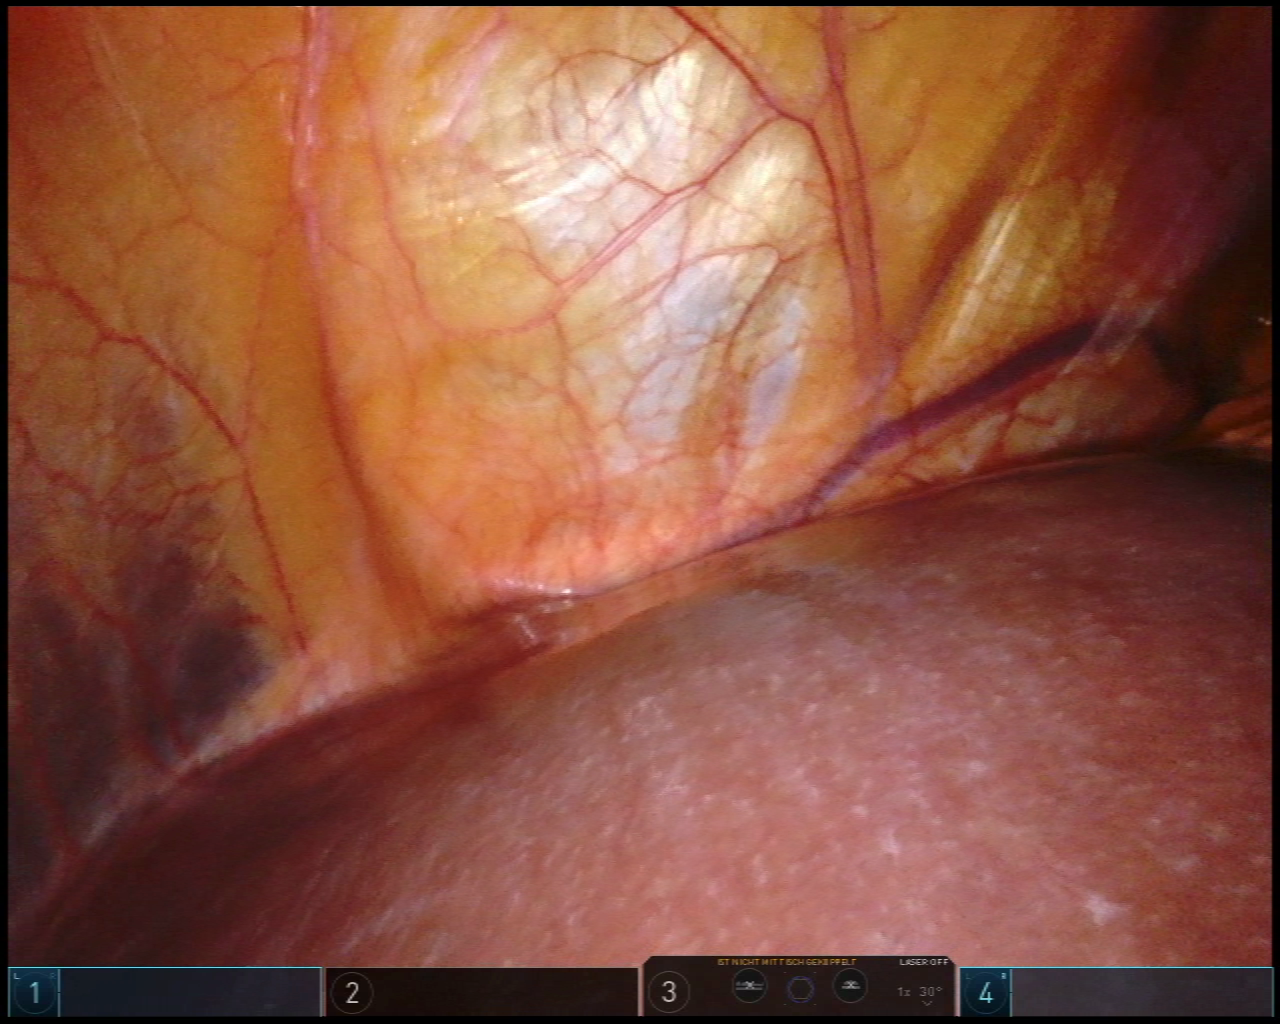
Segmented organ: liver
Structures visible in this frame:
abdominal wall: yes
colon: no
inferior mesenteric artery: no
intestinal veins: no
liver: yes
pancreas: no
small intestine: no
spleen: no
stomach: no
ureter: no
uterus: no
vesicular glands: no